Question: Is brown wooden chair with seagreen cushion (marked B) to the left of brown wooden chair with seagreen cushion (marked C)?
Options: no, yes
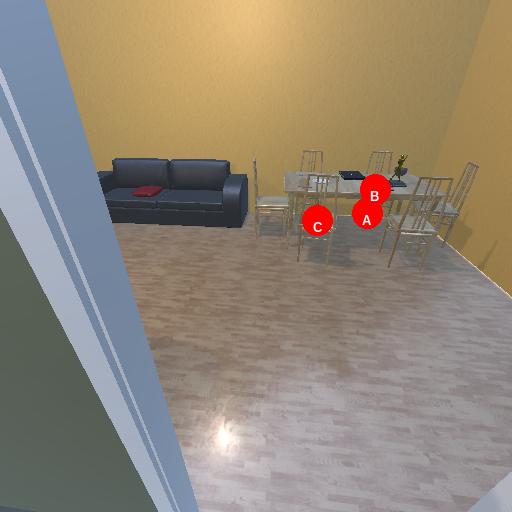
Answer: no